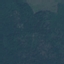
Land use / land cover: Forest